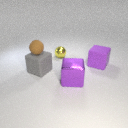
large gray rubber cube below small brown rubber sphere